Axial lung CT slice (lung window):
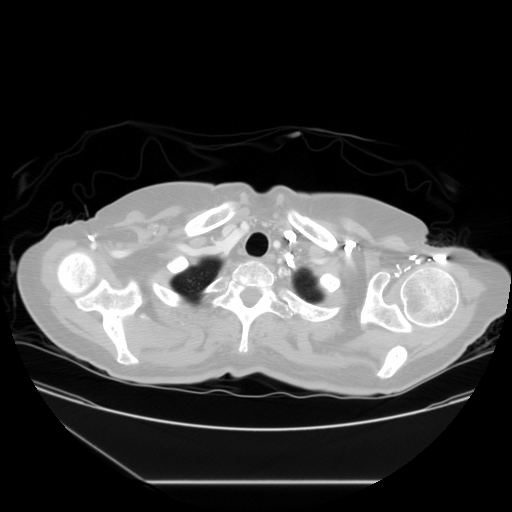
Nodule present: no